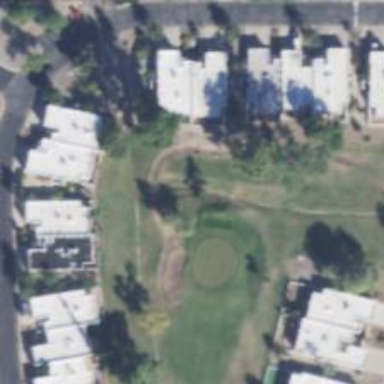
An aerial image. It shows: Path used for both walking and golf.